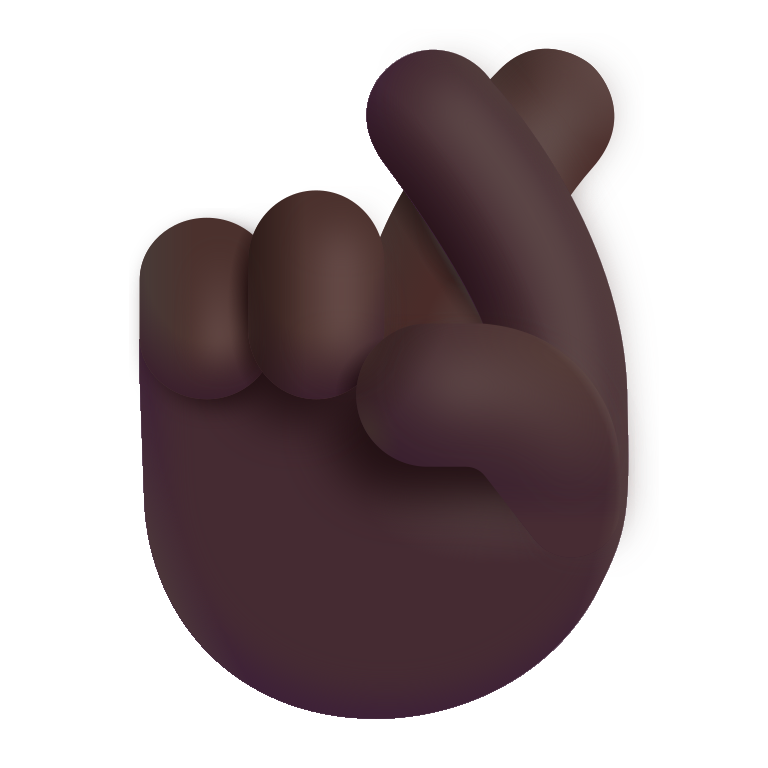
crossed fingers color dark